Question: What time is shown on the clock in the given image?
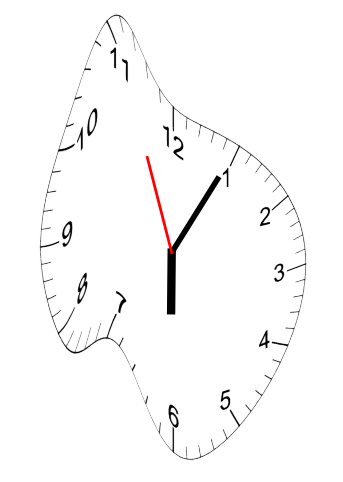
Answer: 06:04:56